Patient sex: M
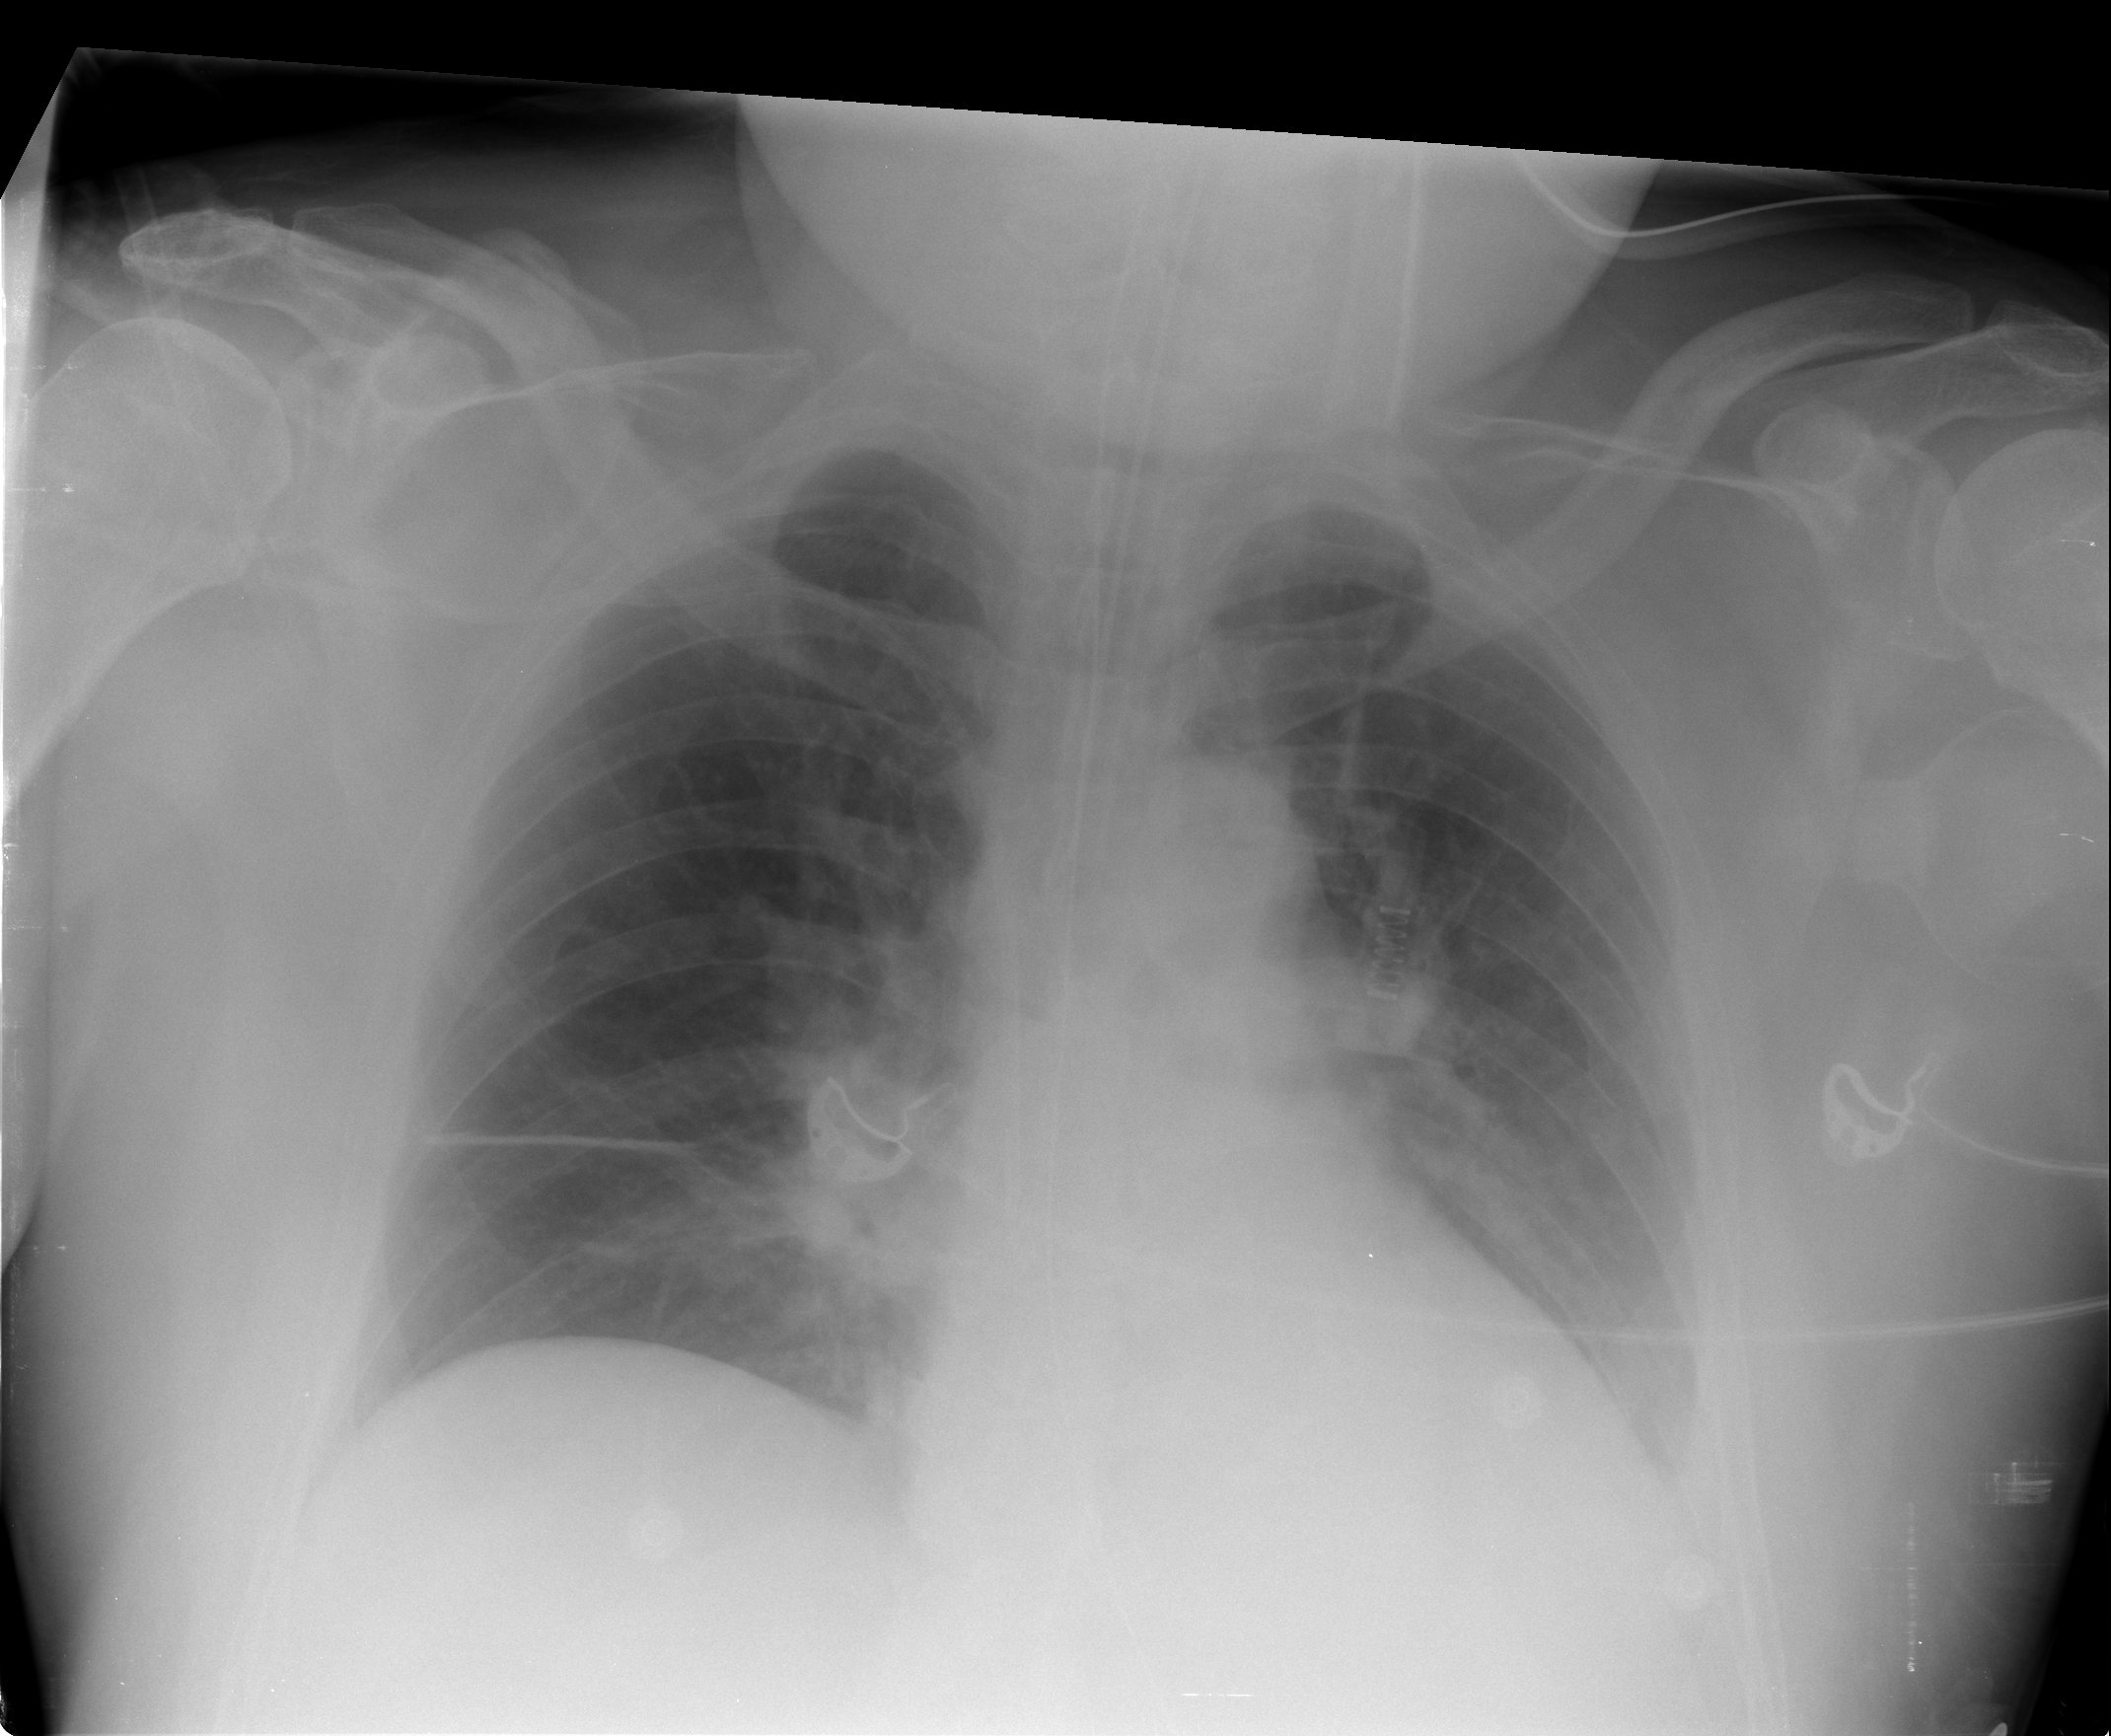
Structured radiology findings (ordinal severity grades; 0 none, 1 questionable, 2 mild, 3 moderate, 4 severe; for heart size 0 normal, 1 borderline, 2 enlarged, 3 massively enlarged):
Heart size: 0
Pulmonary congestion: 0
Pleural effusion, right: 0
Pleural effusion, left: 2
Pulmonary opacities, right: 0
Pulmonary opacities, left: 0
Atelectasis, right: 0
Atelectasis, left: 2